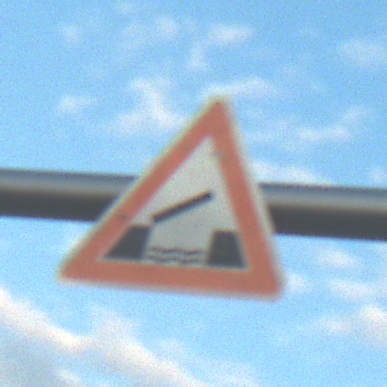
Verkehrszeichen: BeweglicheBruecke
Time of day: SunriseSunset
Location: Outdoor (RoadRail)
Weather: PartlyCloudy
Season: NotSpecified
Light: Natural